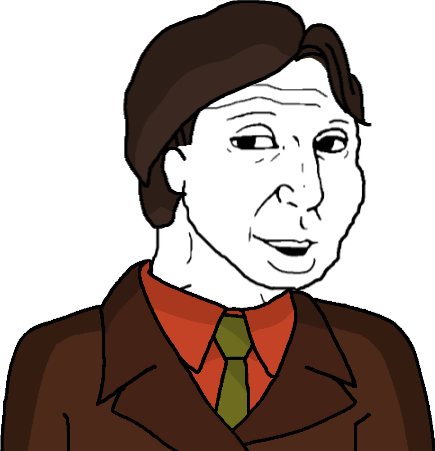
Label: 5_Groomer